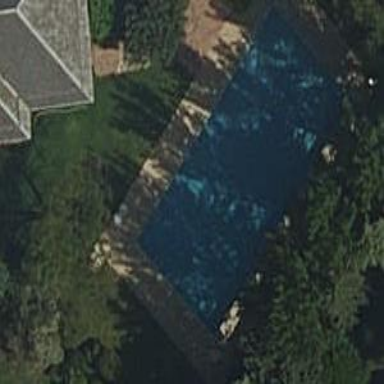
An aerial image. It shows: Swimming pool located in leisure land.